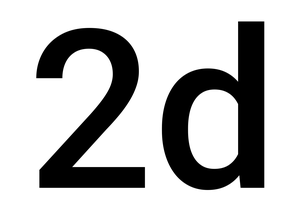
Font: Roboto_Medium